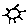
Label: sun